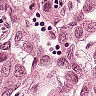
Metastatic tissue present: yes